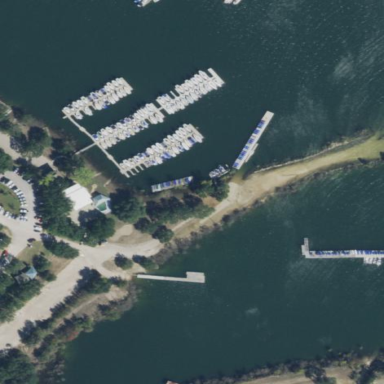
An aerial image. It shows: Marina on leisure land.